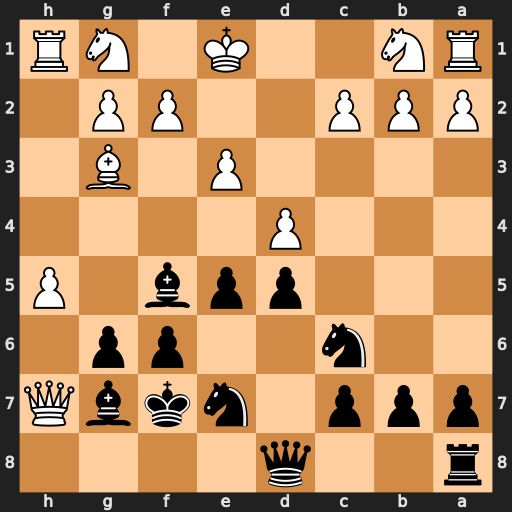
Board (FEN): r2q4/ppp1nkbQ/2n2pp1/3ppb1P/3P4/4P1B1/PPP2PP1/RN2K1NR
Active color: b
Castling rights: KQ
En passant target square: -
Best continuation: g5 Qxg7+ Kxg7